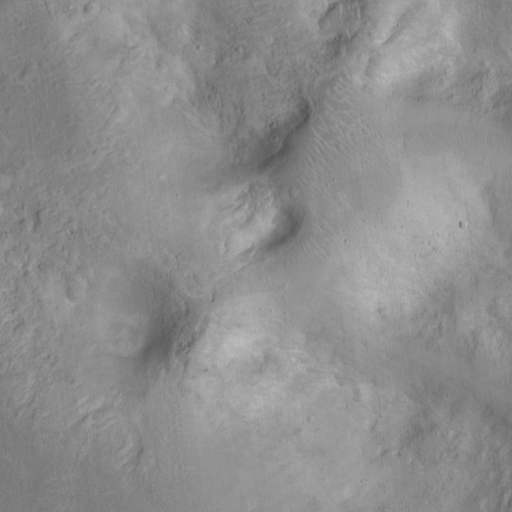
Classes present: Background, Cone